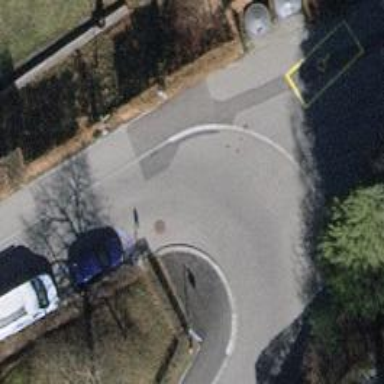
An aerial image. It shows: Residential road with asphalt surface and opposite cycleway.